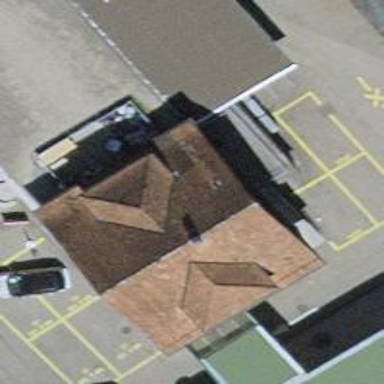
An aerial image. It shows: Building housing fuel station.